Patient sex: M
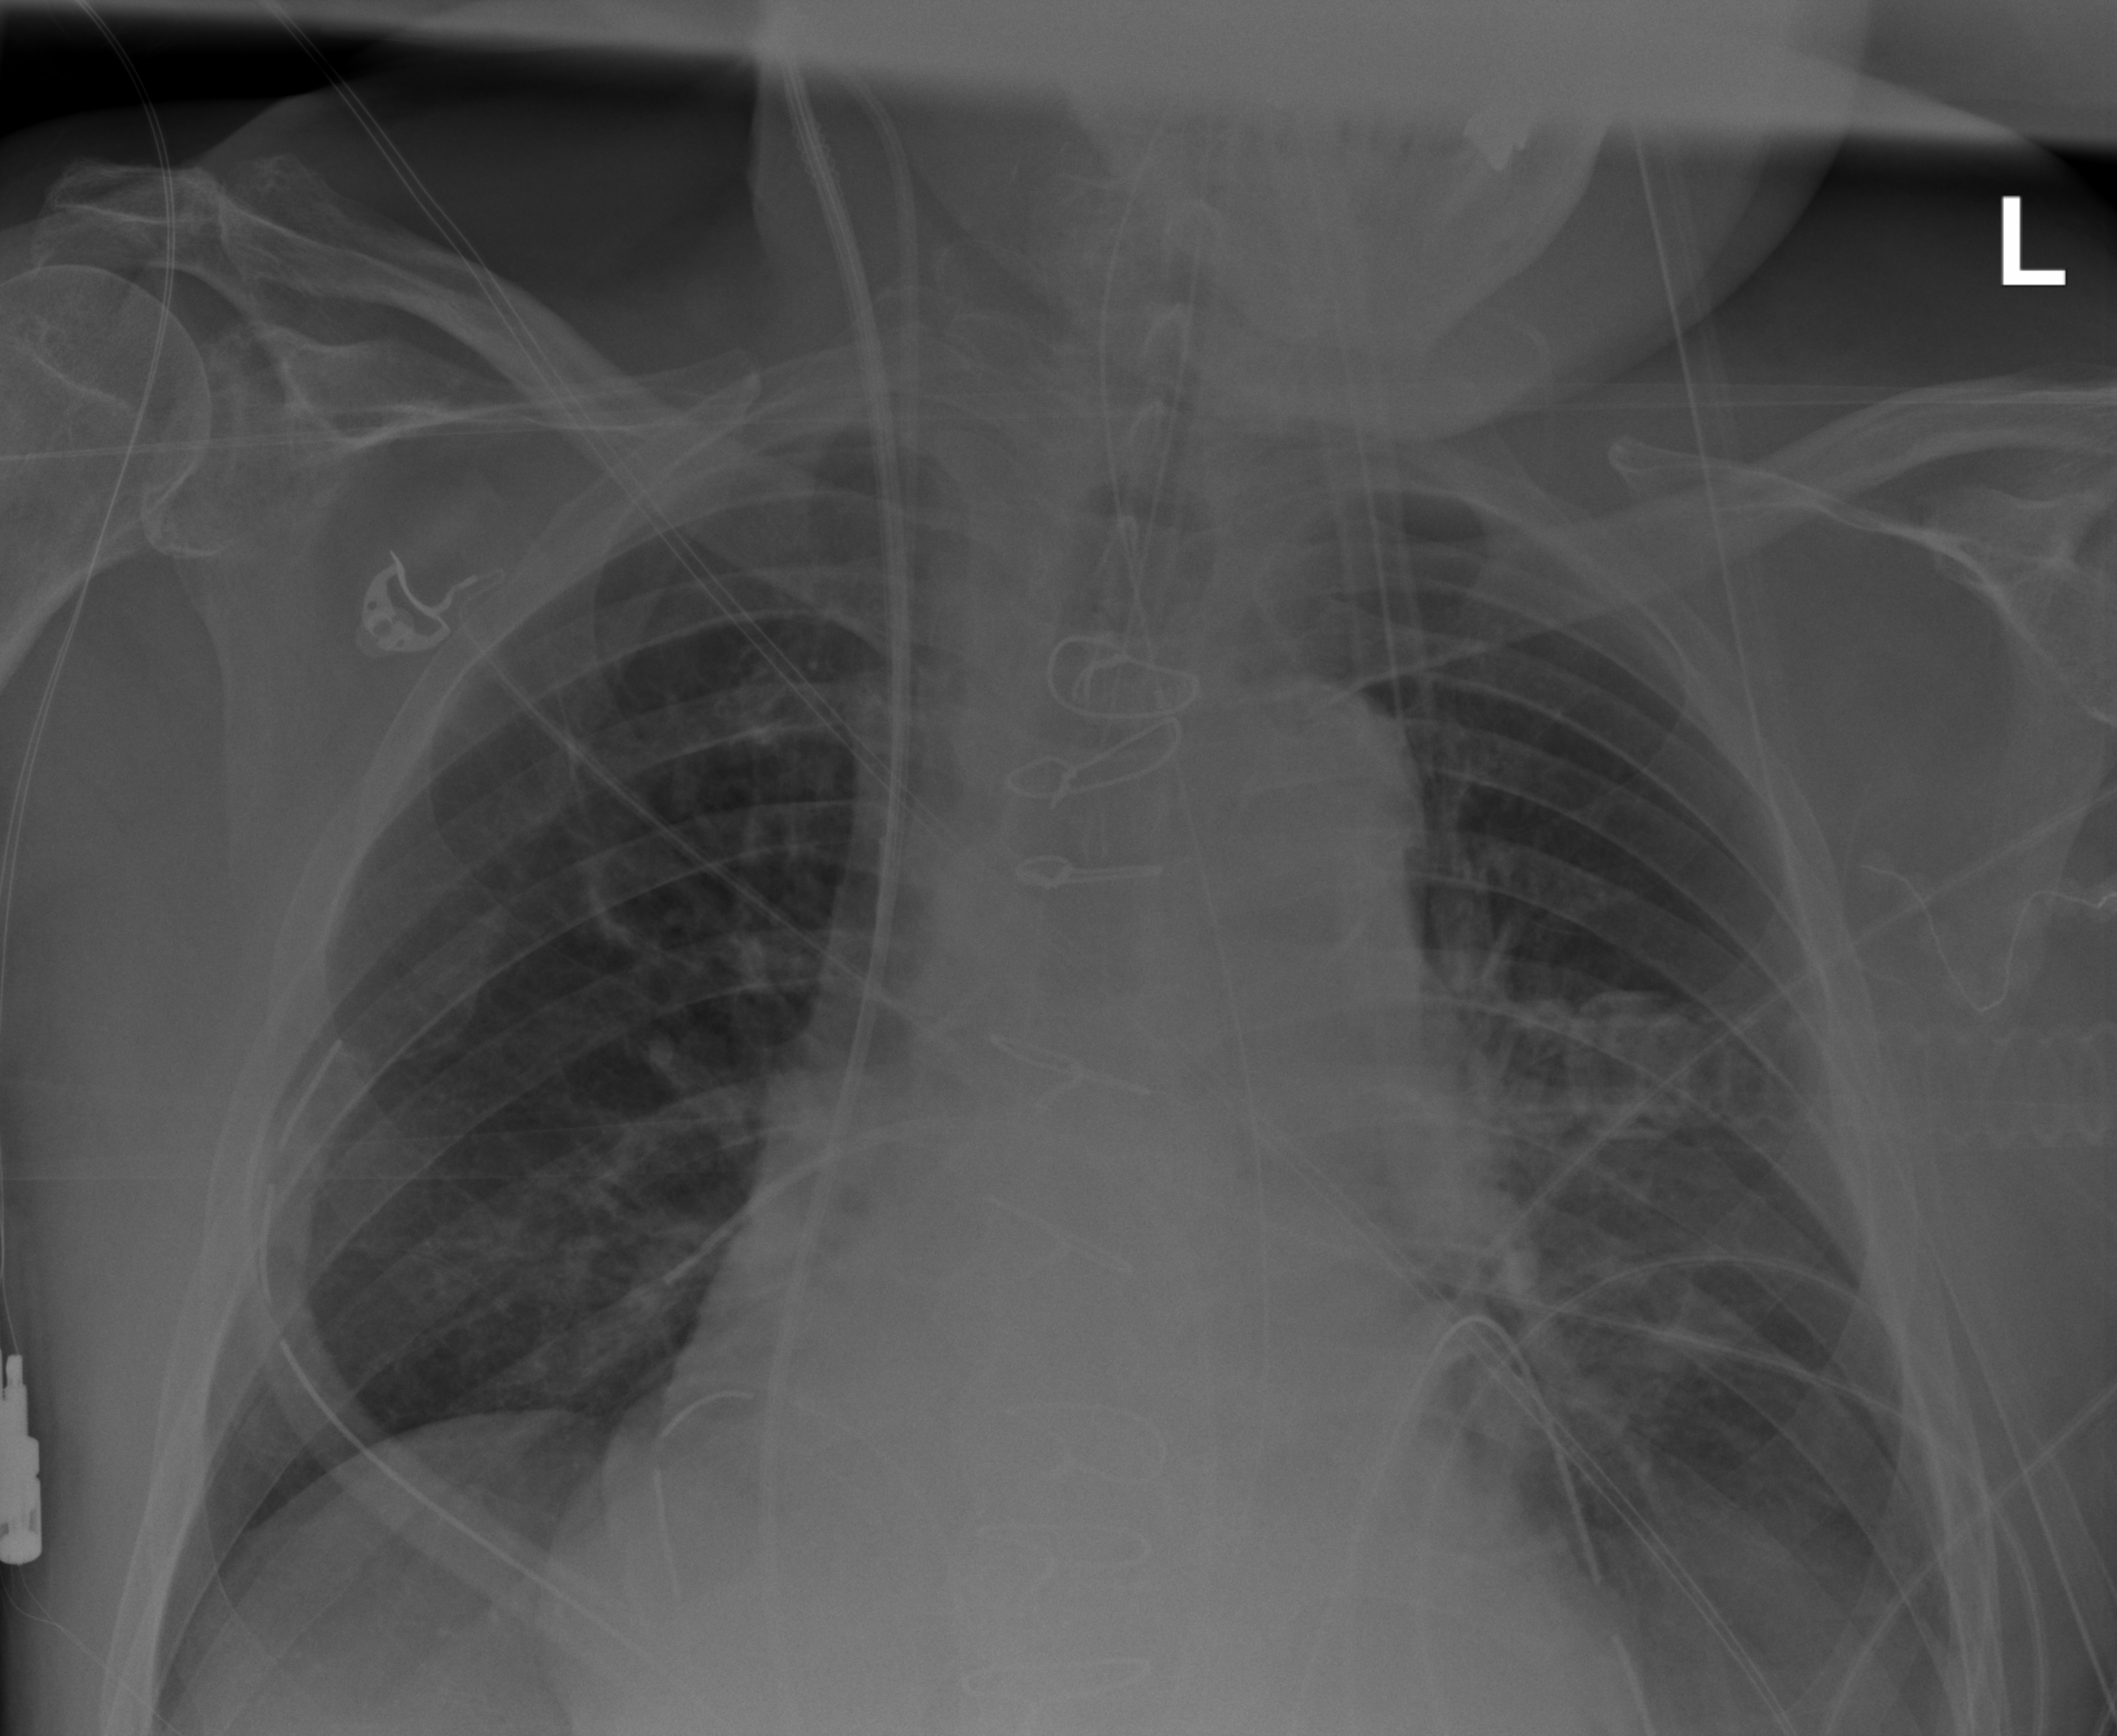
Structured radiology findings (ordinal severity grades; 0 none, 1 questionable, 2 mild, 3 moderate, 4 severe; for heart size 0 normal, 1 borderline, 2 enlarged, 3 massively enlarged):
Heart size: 2
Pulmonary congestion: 0
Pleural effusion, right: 0
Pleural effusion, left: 1
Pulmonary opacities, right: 0
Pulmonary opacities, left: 0
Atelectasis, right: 0
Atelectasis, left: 2